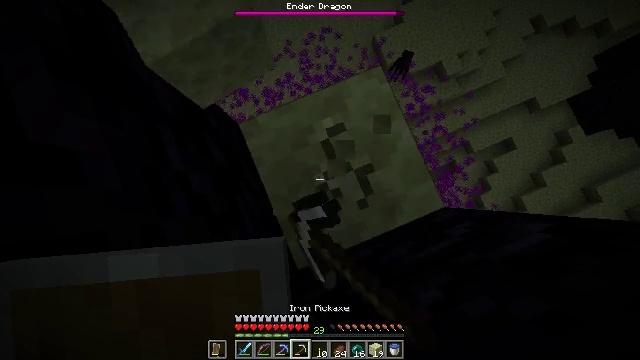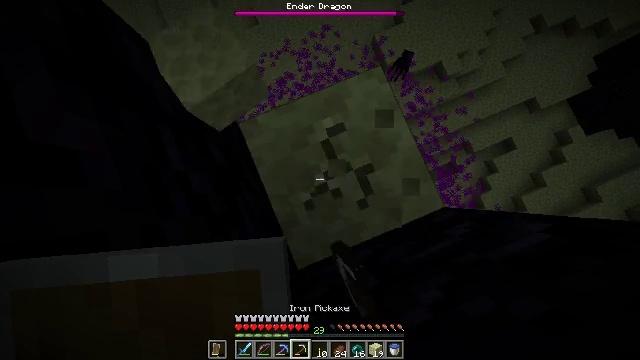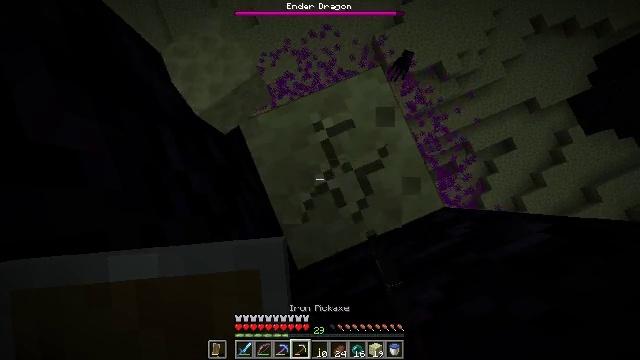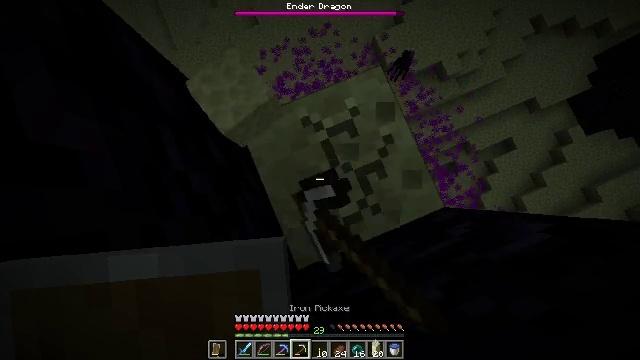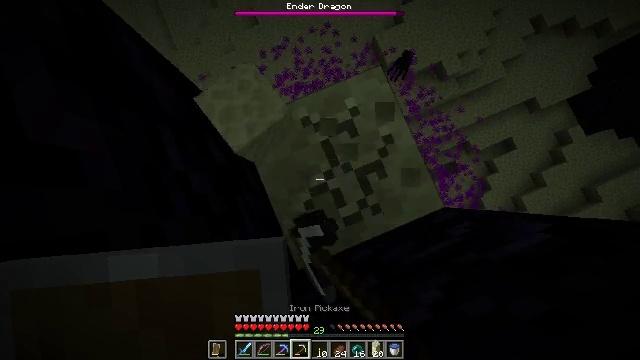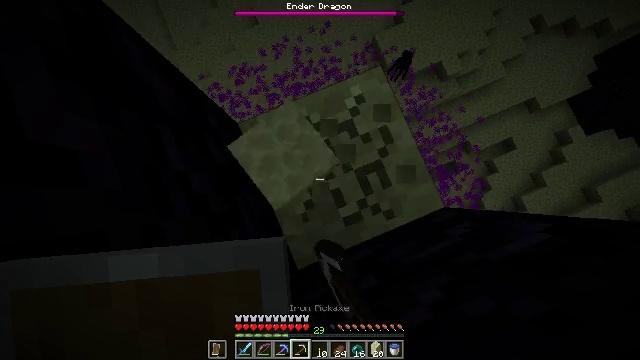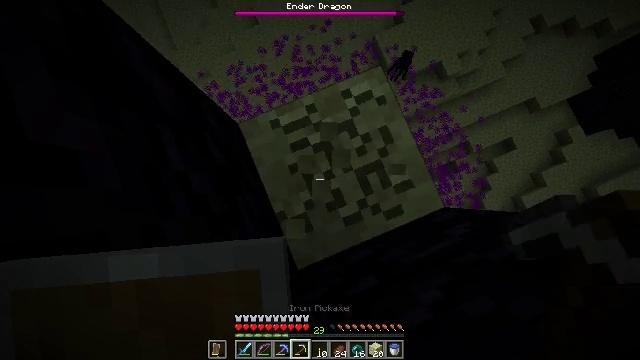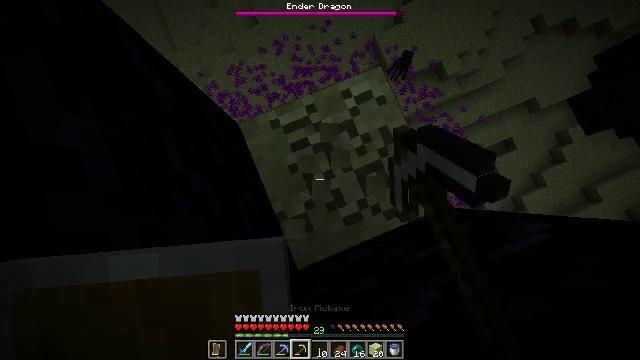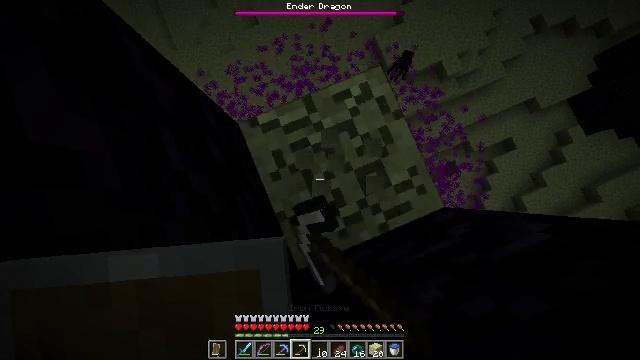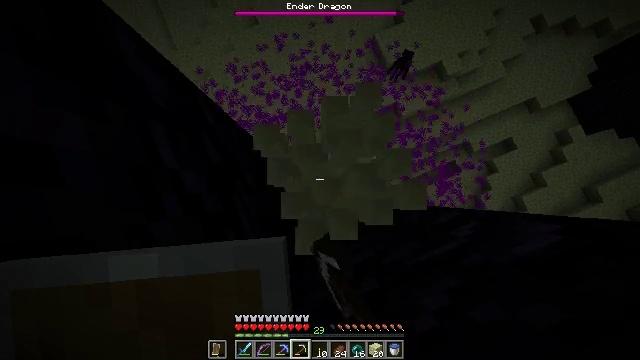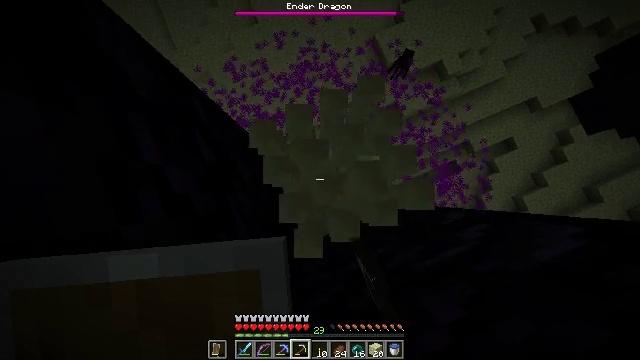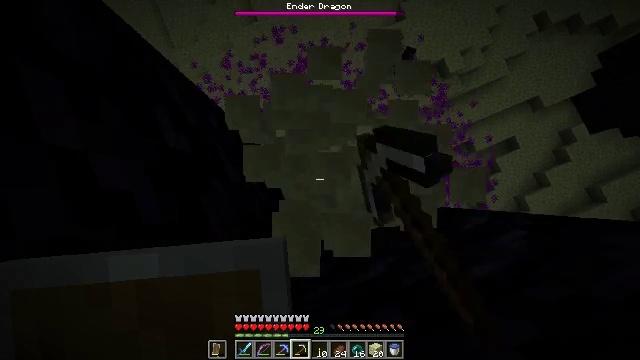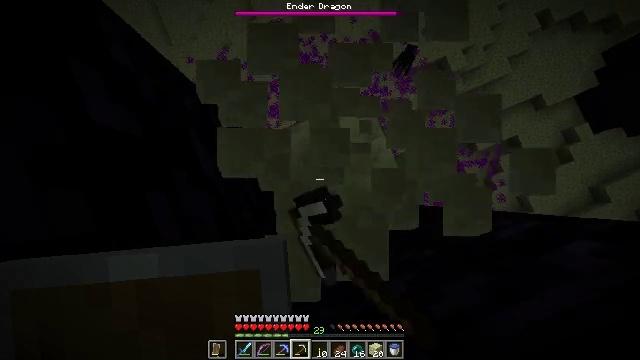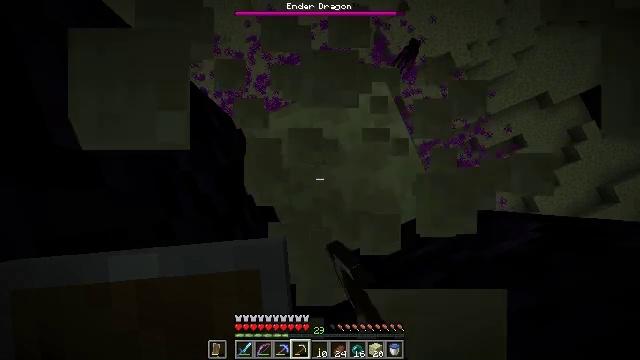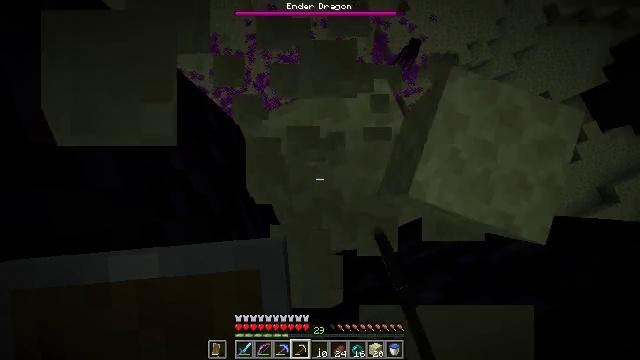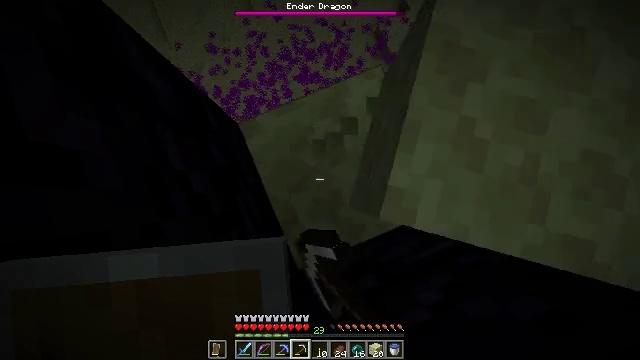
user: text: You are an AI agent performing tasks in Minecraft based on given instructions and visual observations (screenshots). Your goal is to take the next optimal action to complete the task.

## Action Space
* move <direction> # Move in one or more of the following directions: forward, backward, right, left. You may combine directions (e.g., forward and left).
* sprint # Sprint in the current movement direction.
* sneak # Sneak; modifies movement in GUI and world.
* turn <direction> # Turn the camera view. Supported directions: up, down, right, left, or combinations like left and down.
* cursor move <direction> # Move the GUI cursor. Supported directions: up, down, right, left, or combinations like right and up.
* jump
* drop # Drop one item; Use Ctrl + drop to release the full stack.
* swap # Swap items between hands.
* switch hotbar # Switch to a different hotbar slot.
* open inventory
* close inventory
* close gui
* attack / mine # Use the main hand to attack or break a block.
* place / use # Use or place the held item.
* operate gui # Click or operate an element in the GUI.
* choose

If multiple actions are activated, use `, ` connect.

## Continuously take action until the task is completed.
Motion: motion action
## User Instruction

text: Break some end stone blocks.
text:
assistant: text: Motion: attack / mine
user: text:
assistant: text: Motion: attack / mine
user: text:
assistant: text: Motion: attack / mine
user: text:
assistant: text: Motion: attack / mine
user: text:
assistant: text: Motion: attack / mine
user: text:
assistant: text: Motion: attack / mine
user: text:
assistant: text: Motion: attack / mine
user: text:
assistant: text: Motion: attack / mine
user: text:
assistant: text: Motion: attack / mine
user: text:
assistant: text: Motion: attack / mine
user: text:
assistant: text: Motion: attack / mine
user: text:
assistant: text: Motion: attack / mine
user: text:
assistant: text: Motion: attack / mine
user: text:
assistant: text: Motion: attack / mine
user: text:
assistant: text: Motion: attack / mine
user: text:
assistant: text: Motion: attack / mine
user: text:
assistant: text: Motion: attack / mine
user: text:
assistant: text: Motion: attack / mine
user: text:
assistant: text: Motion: attack / mine
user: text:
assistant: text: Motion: attack / mine
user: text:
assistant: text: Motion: attack / mine
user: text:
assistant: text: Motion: attack / mine
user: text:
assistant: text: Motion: attack / mine
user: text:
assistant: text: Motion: attack / mine
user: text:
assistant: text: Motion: attack / mine
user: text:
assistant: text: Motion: attack / mine
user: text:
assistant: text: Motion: attack / mine
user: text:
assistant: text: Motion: attack / mine
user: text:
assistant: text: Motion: attack / mine
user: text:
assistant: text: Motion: attack / mine